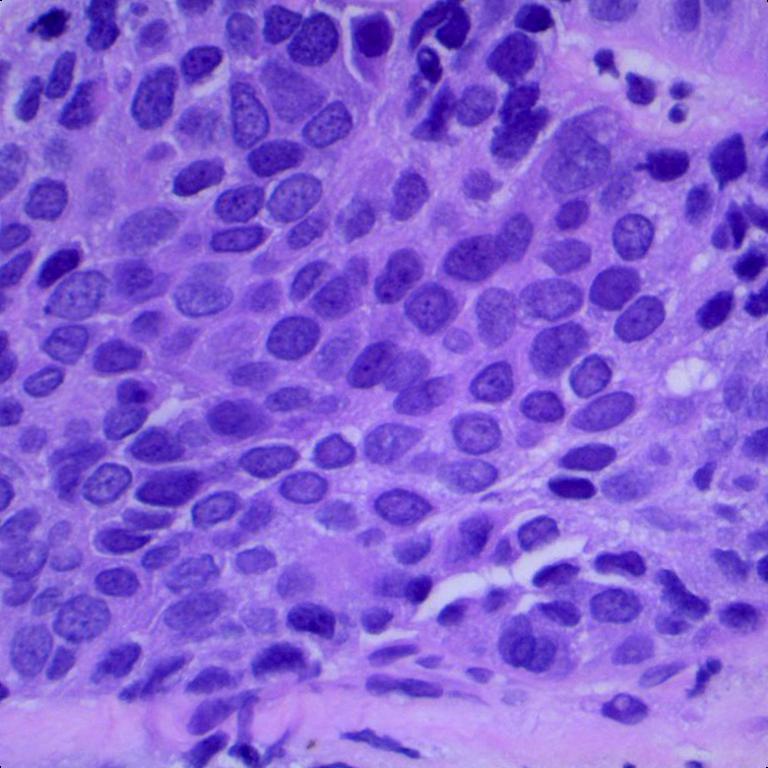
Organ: lung
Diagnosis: squamous carcinomas